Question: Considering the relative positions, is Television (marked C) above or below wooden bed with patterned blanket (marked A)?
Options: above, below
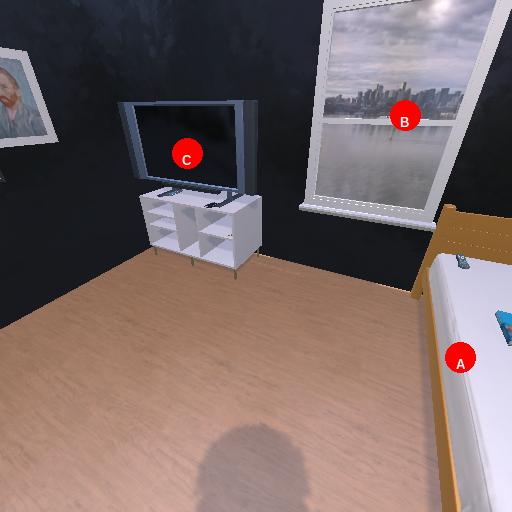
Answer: above